Question: This is how I set button navigation bar
'''
UIButton *addEditButton = [UIButton buttonWithType:UIButtonTypeCustom];
[addEditButton setImage:[UIImage imageNamed:@"edit.png"] forState:UIControlStateNormal];
[addEditButton setFrame:CGRectMake(0, 0, 62, 31)]; used frame same as image
[addEditButton addTarget:self action:@selector(EditTable) forControlEvents:UIControlEventTouchUpInside];
UIBarButtonItem *addEdit = [[UIBarButtonItem alloc] initWithCustomView:addEditButton];
self.navigationItem.leftBarButtonItem =addEdit;
'''
Everything works perfectly but button get pressed when I touch out side of it. How to solve this is there any way so it get pressed only if I touch on it
This is that image
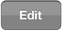
Answer: apple has set this thing in way so user can navigate smoothly. it is advisable not to make such design in which you are putting buttons near navigationBarButton. there are some way to do it but its not good to change this kind of things. its just like reply to message and delete message both button are near beside to each other